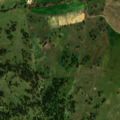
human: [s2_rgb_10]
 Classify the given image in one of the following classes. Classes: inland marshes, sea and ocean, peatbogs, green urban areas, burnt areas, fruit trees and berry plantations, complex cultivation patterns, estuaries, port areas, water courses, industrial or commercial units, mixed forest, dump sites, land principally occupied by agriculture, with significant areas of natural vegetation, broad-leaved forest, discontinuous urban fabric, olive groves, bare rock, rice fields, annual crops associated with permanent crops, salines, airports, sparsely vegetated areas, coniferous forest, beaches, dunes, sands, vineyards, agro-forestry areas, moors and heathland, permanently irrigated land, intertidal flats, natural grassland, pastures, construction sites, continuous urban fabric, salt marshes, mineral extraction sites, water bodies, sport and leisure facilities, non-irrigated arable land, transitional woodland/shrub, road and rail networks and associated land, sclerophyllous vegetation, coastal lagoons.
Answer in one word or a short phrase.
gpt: non-irrigated arable land, permanently irrigated land, pastures, agro-forestry areas